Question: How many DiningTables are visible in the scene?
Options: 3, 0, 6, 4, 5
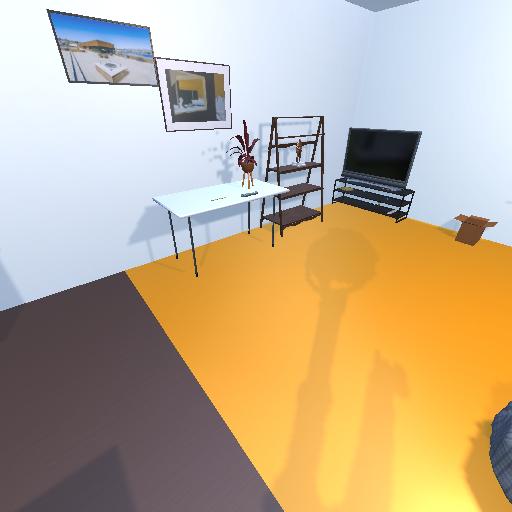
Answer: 3